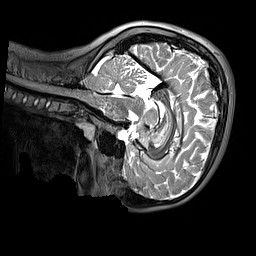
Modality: T2w
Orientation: sagittal
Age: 11
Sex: male
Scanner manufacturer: siemens
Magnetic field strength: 3 T
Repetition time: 3.2 s
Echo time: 0.408 s